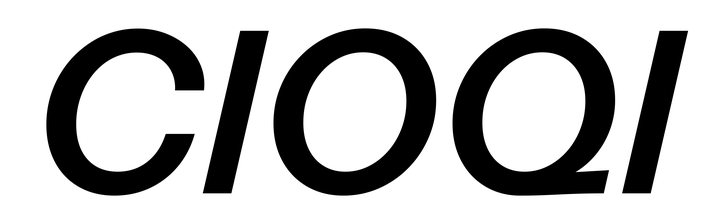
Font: InstrumentSans-Italic_SemiBold_Italic